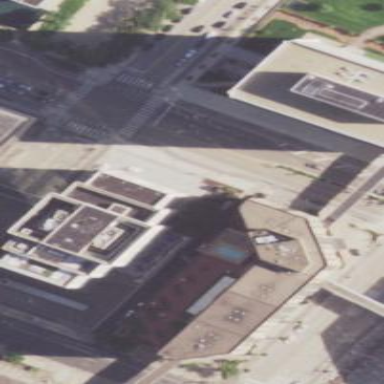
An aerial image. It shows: Office building.